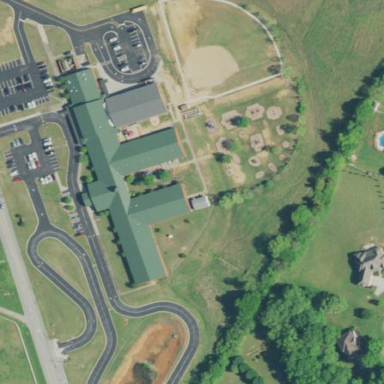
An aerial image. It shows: School.